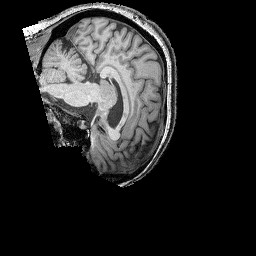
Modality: T1w
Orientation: sagittal
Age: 62
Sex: female
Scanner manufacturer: siemens
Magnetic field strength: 3 T
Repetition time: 2.25 s
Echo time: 0.00411 s